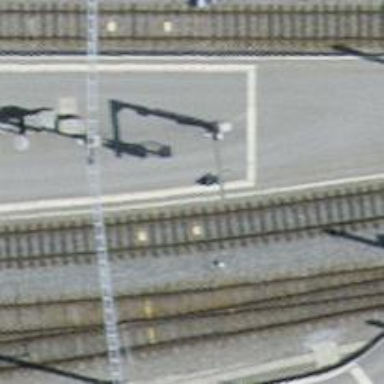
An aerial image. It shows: Railway signal.